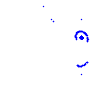
Particle: kaon